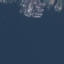
Label: SeaLake